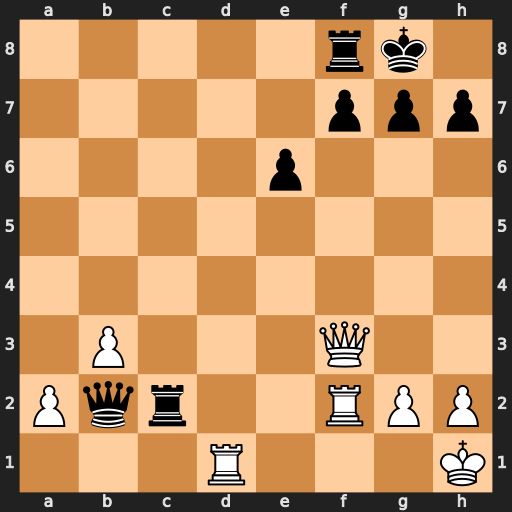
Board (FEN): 5rk1/5ppp/4p3/8/8/1P3Q2/Pqr2RPP/3R3K
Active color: w
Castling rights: -
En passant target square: -
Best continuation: Qxf7+ Rxf7 Rd8+ Rf8 Rfxf8#